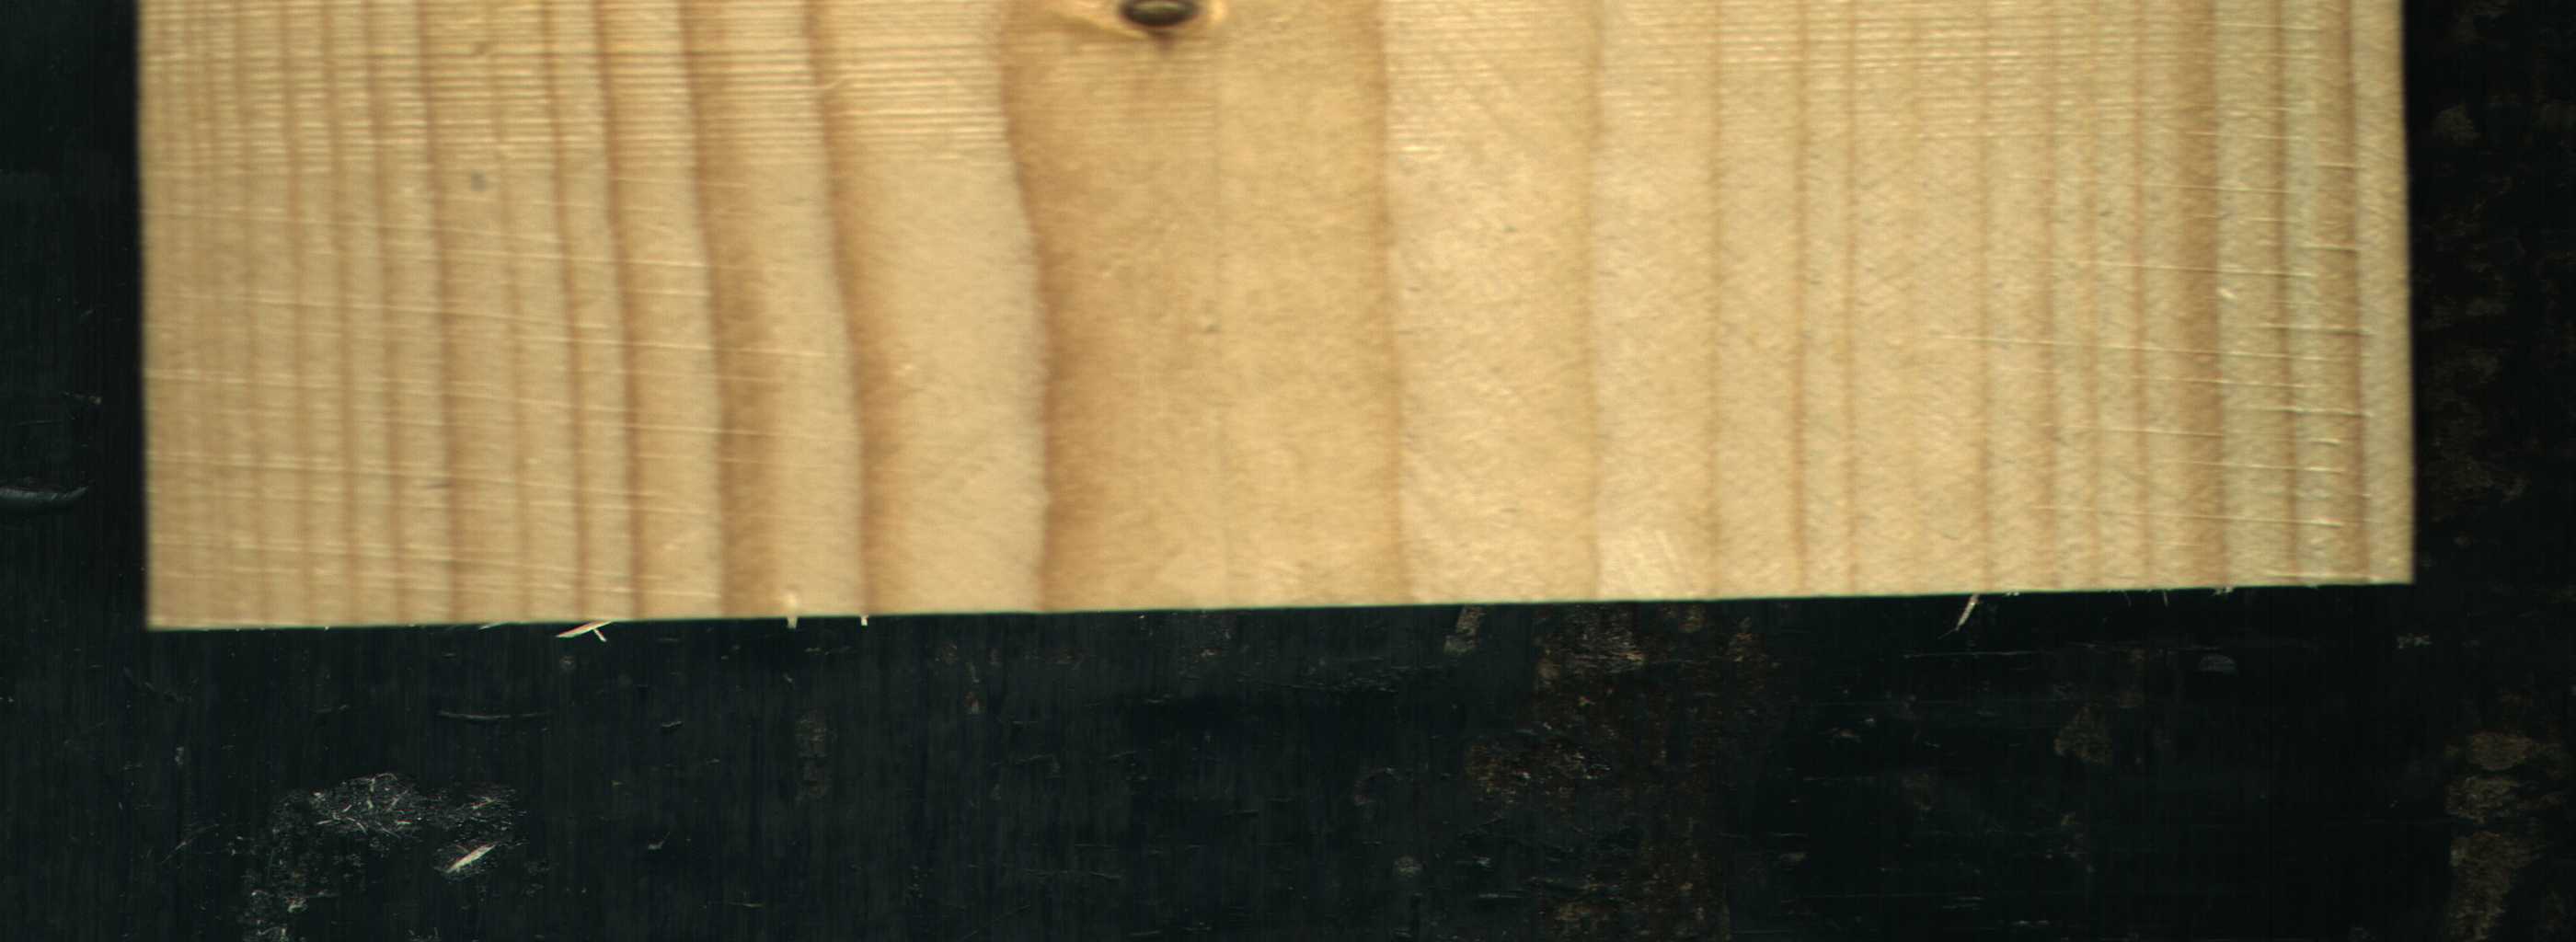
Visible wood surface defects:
Dead_Knot